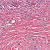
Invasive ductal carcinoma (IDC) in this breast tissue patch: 1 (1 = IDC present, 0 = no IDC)